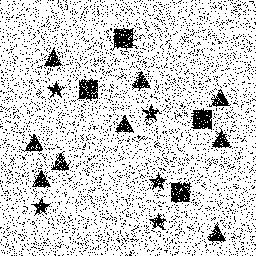
Squares: 4
Triangles: 9
Stars: 5
Total shapes: 18